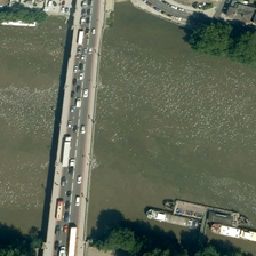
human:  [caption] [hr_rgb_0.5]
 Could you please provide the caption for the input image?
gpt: There are many cars on both sides of the road and three freighters beside it.

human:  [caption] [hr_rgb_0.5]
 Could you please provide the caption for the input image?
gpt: There are many cars on both sides of the road and three cargo ships nearby.

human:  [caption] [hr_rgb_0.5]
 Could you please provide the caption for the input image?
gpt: There are many cars on both sides of the road and three cargo ships beside them.

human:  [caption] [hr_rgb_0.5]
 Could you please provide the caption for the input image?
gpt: There are many cars on both sides of the road and three cargo ships beside it.

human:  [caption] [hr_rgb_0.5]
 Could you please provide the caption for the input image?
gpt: There are many cars on both sides of the road and three cargo ships beside them.